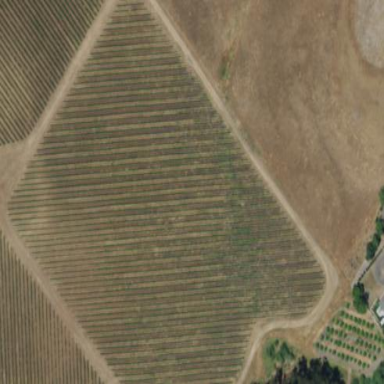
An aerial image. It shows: Vineyard growing grapes.